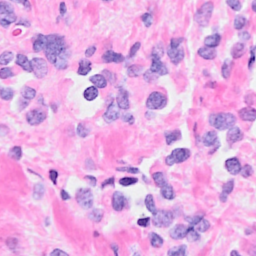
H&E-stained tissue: Breast